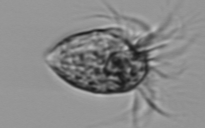
Label: Strombidium_morphotype1